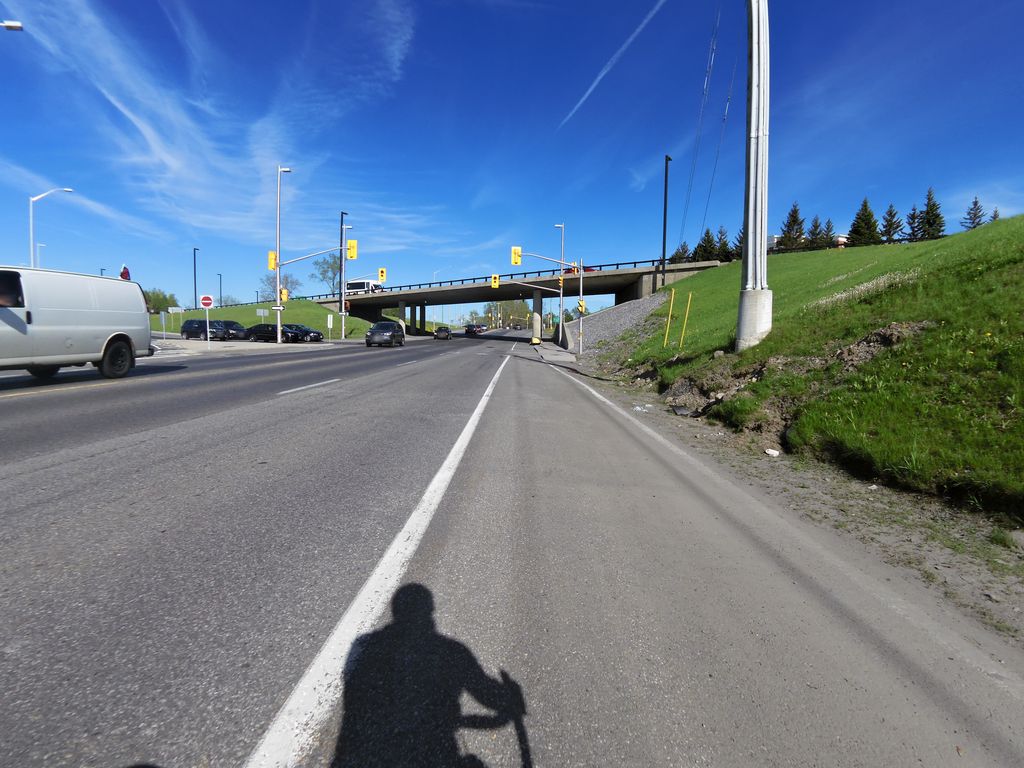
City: ottawa-gatineau